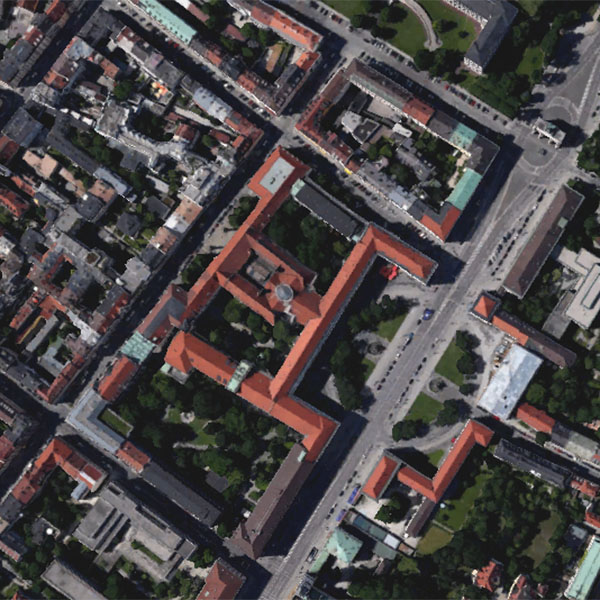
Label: School